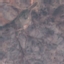
Land use / land cover: HerbaceousVegetation